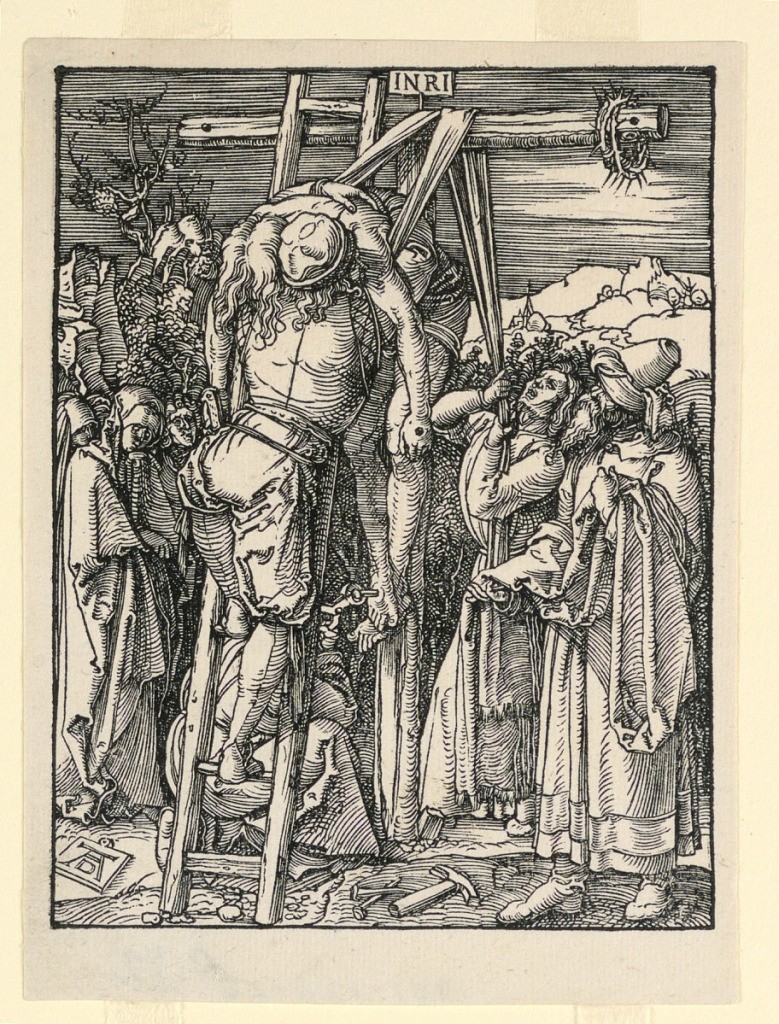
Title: The Descent from the Cross (The Deposition), from The Little Passion Series
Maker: Albrecht Dürer, German, 1471–1528
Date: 1509–11
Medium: Woodcut on off-white laid paper
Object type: Print
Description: A figure on a ladder supports the limp figure of Christ as he is gently taken from the cross. The Virgin and Saint John stand at left, two figures at right. Monogram of Dürer in foreground, center.